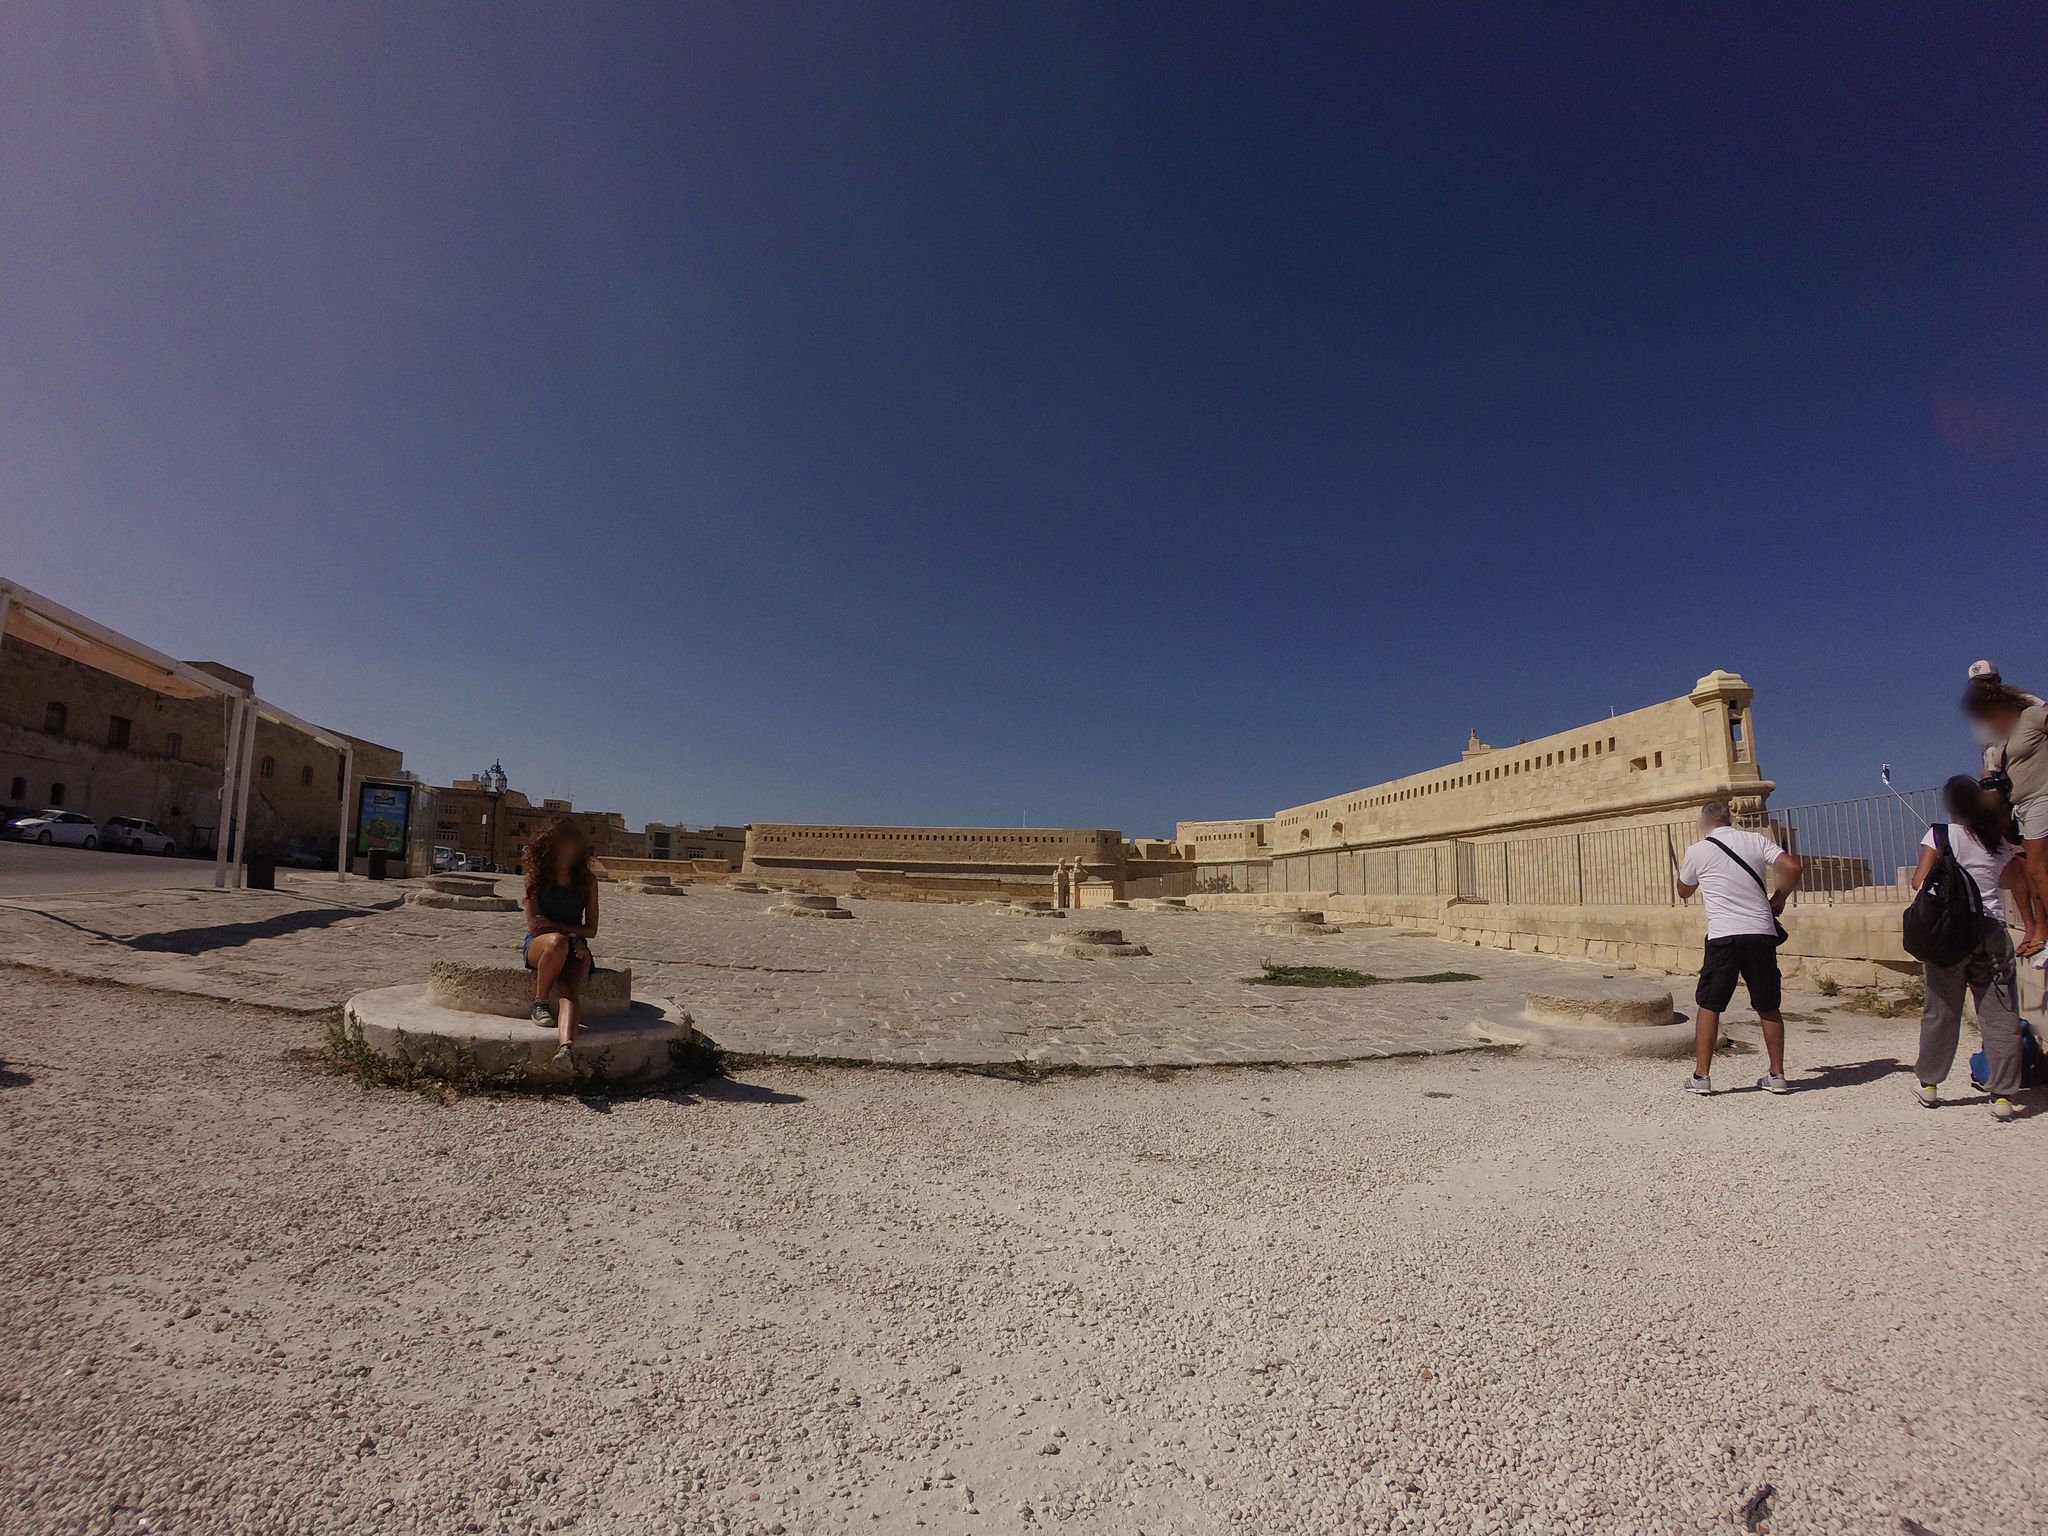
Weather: clear
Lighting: day
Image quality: good
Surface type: walking surface
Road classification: unclassified, service
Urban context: urban centre
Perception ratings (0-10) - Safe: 2.89, Lively: 2.04, Beautiful: 4.75, Boring: 6.31, Depressing: 3.67, Wealthy: 1.57